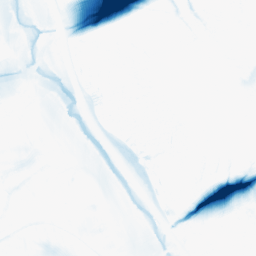
Category: morphological
Decomposition family: morphological_ellipse
Decomposition parameters: operation: closing
width: 50
height: 20
Upsampling method: bicubic
Upsampling parameters: scale: 8
Upsampling scale: 8